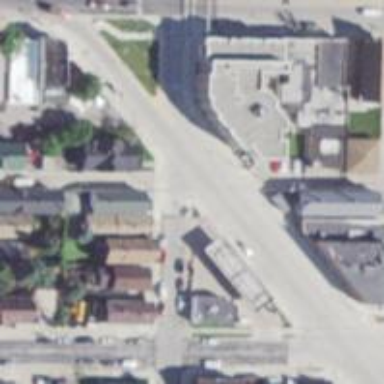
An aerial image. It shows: Unmarked road crossing.